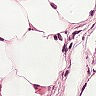
Metastatic tissue present: yes